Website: apple
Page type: account-selection
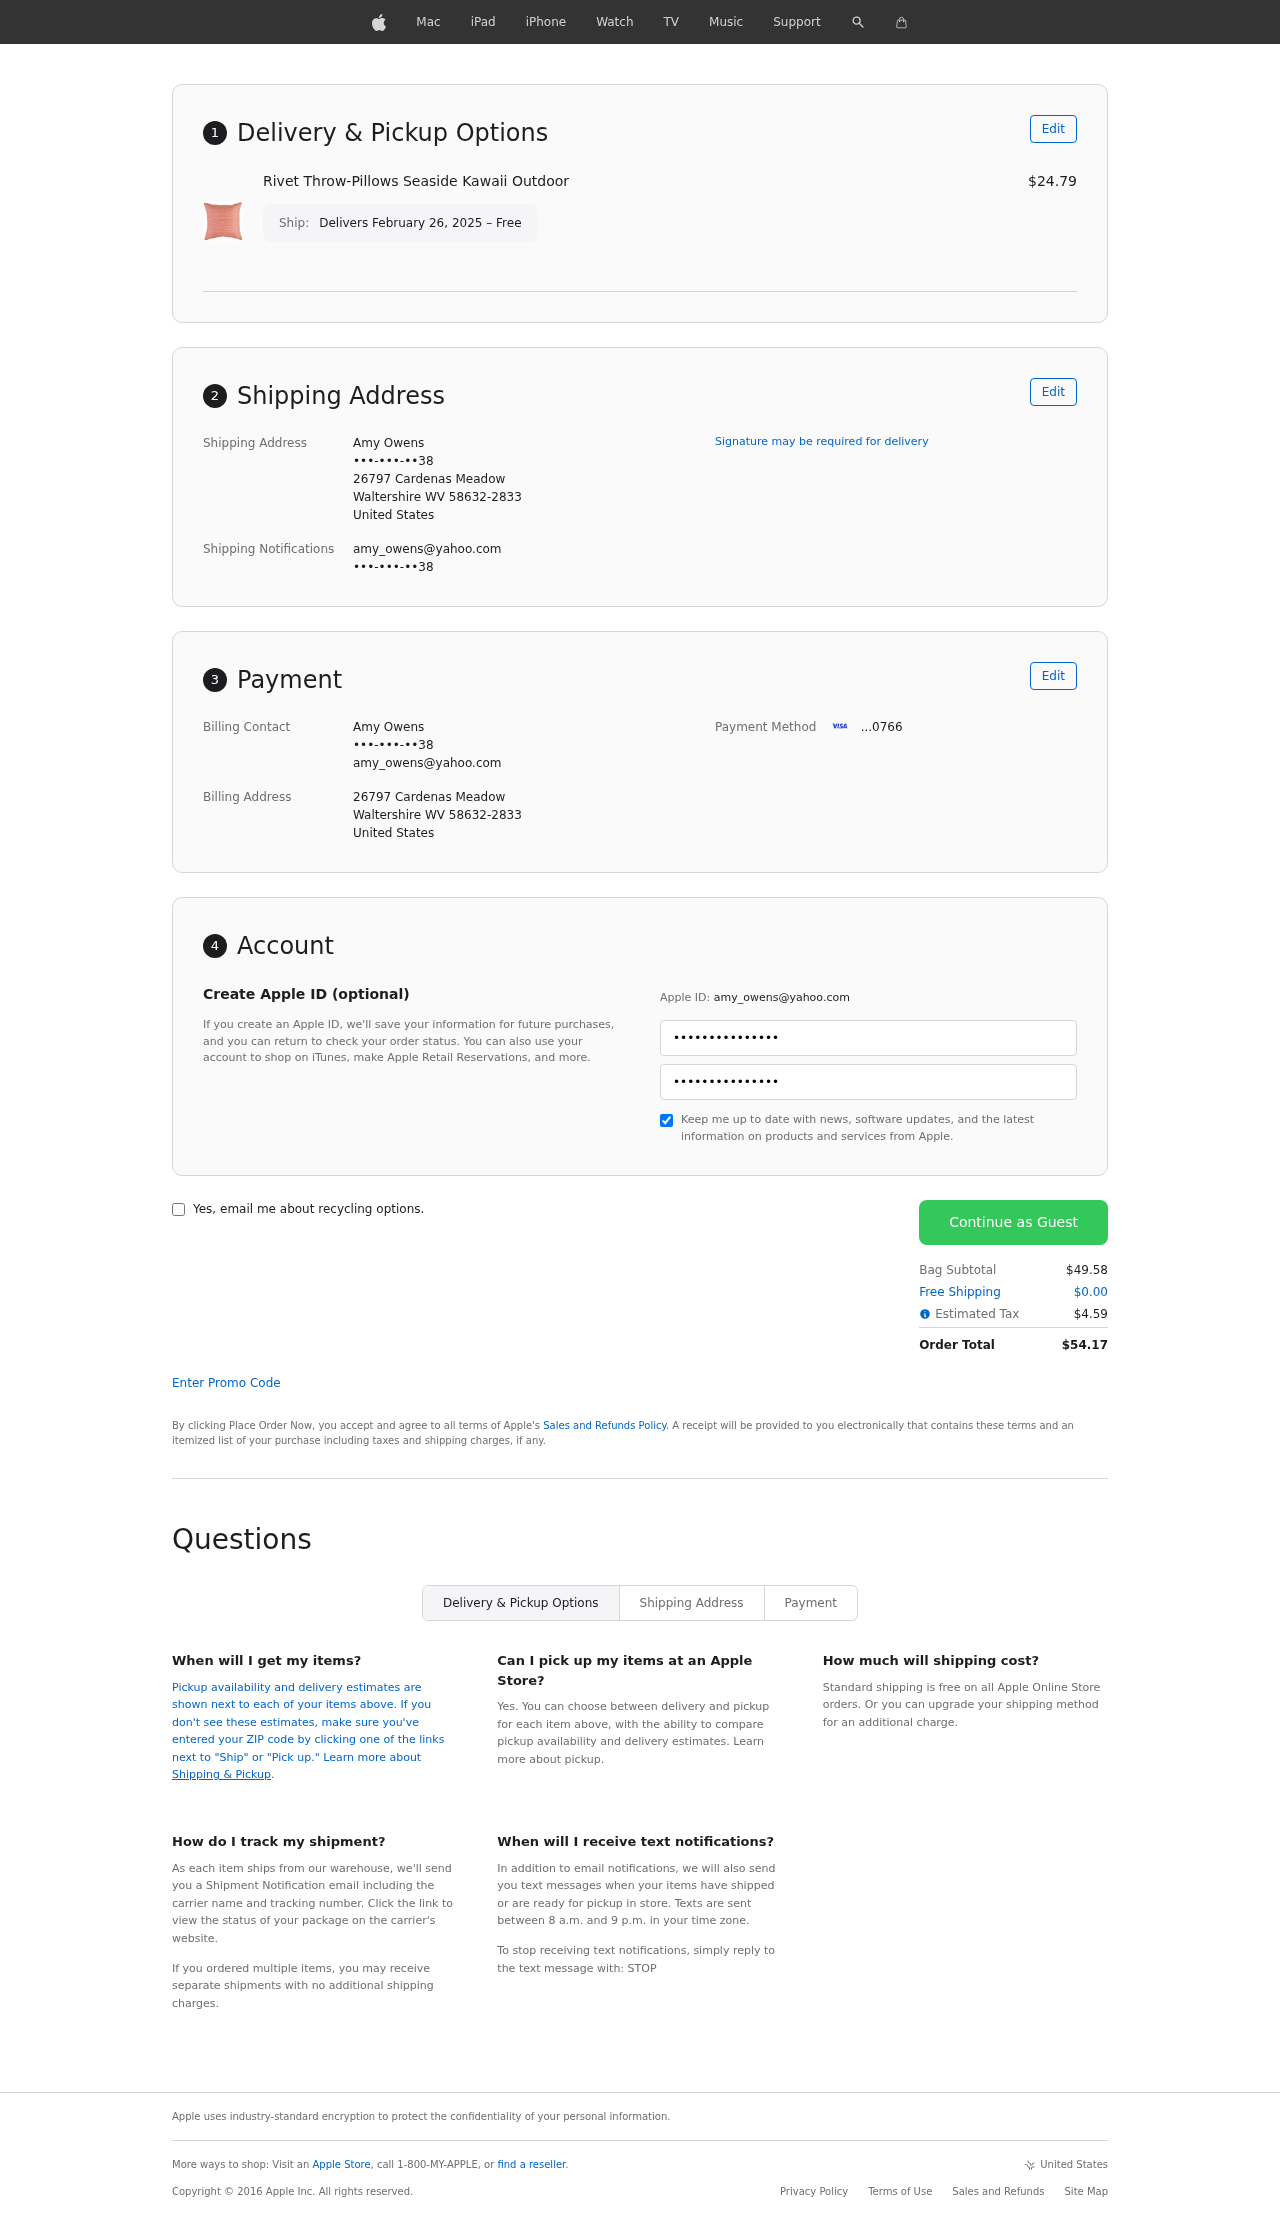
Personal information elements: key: PII_CARD_LAST4
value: ...0766
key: PII_CITY
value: Waltershire
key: PII_COUNTRY
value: United States
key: PII_EMAIL
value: amy_owens@yahoo.com
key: PII_FULLNAME
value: Amy Owens
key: PII_PHONE
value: •••-•••-••38
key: PII_POSTCODE_FULL
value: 58632-2833
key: PII_POSTCODE_FULL
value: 58632
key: PII_STATE_ABBR
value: WV
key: PII_STREET
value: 26797 Cardenas Meadow
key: PII_PHONE2
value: •••-•••-••38
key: PII_FIRSTNAME
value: Amy
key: PII_LASTNAME
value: Owens
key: PII_FULLNAME2
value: Amy Owens
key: PII_FULLNAME3
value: Amy Owens
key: PII_FIRSTNAME2
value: Amy
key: PII_FIRSTNAME3
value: Amy
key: PII_LASTNAME2
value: Owens
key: PII_LASTNAME3
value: Owens
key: PII_FIRSTNAME_DERIVED
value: Amy
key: PII_LASTNAME_DERIVED
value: Owens
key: PII_FULLNAME_DERIVED
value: Amy Owens
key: PII_NAME_FULL_DERIVED
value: Amy Owens
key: PII_PHONE3
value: •••-•••-••38
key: PII_EMAIL2
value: amy_owens@yahoo.com
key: PII_EMAIL3
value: amy_owens@yahoo.com
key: PII_POSTCODE
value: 58632
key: PII_POSTCODE_EXT
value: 2833
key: PII_POSTCODE_NUMERIC
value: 58632
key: PII_POSTCODE_EXT_NUMERIC
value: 2833
Product elements: key: PRODUCT1_NAME
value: Rivet Throw-Pillows Seaside Kawaii Outdoor
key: PRODUCT1_PRICE
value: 24.79
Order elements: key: ORDER_DELIVERY_DATE
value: Delivers February 26, 2025 – Free
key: ORDER_SUBTOTAL
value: $49.58
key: ORDER_SHIPPING_COST
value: $0.00
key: ORDER_TAX
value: $4.59
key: ORDER_TOTAL
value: $54.17